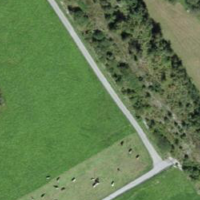
EUNIS habitat code: 24
Species observed at this site:
Proserpinus proserpina
Melilotus albus